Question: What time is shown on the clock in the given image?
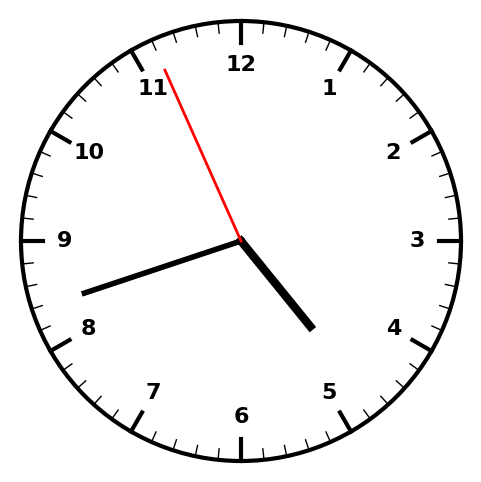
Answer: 04:41:56